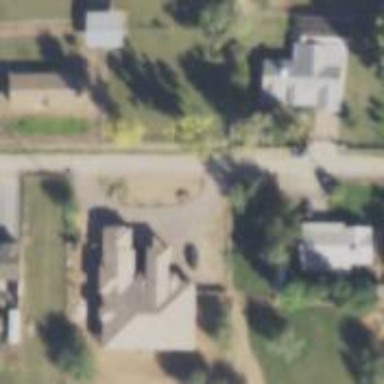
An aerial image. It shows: Driveway.